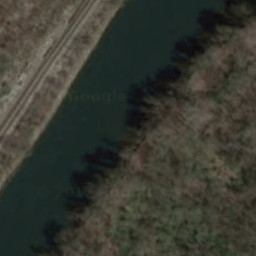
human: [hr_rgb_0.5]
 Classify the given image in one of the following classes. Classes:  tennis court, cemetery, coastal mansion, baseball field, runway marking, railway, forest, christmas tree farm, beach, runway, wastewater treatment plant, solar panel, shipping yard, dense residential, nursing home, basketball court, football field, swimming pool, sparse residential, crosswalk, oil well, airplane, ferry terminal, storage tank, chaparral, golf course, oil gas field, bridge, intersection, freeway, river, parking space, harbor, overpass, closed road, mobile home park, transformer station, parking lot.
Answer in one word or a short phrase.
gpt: river